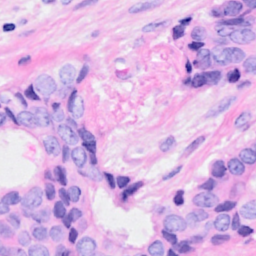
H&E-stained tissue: Breast